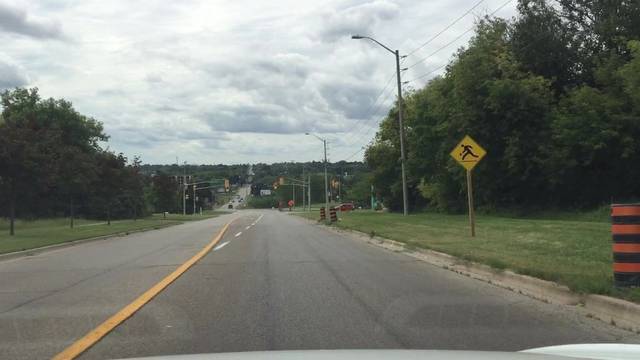
Region: Canada
Coordinates: 43.89, -78.812